Question: I profiled my application and I saw strange a function calls.
You can see it on image

Always when mvc render layout we invoke 'system.web.optimization.scripts.render' which invoke 'JsMinify.Process' and 'Minifier.MinifyJavaScript', but I thought what minification should be one time on the start app.
Am I right?
Maybe must I set some settings for optimization it?
Conditions:
- - -
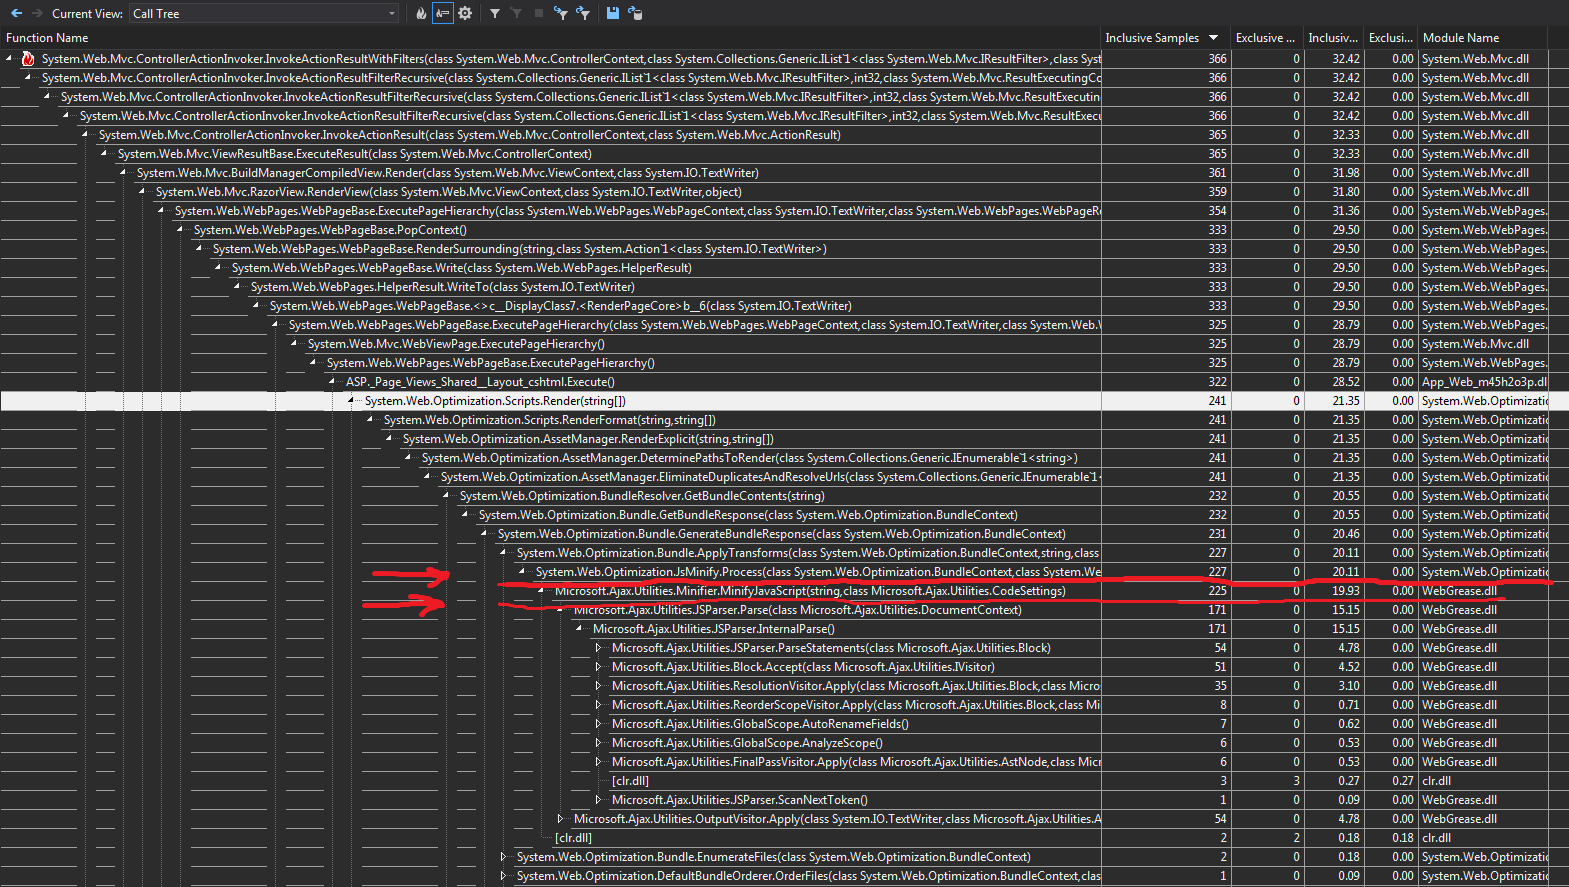
Answer: Great Question!
Intuitively, you are right, minification of assets should be performed on application . You assume that assets are delivered identically to all browsers. But Microsoft believes that much of JS and CSS is browser specific.
If you check asp.net site's reference on <URL>, they specifically state:
> Bundling and minification in ASP.NET 4.5 is performed at runtime, so
that the process can identify the user agent (for example IE, Mozilla,
etc) , and thus, improve the compression by targeting the user browser
(for instance, removing stuff that is Mozilla specific when the
request comes from IE).
:
---
Bundling isn't as obtuse as a profiled would have you think. If you look up <URL> reference, they point out:
> Bundle CachingBundles set the HTTP Expires Header one year from when the bundle is
created. If you navigate to a previously viewed page, Fiddler shows IE
does not make a conditional request for the bundle, that is, there are
no HTTP GET requests from IE for the bundles and no HTTP 304 responses
from the server.
This is far more information than you need, but the message is that, JSMinify has a check for relevant cached minified assets.
When you factor in further that we already use minified version of our assets (eg jquery.min.js, jquery-ui.min.js), you can appreciate that .Net minification is a supplemental process.
Why does Minification of all types have to happen